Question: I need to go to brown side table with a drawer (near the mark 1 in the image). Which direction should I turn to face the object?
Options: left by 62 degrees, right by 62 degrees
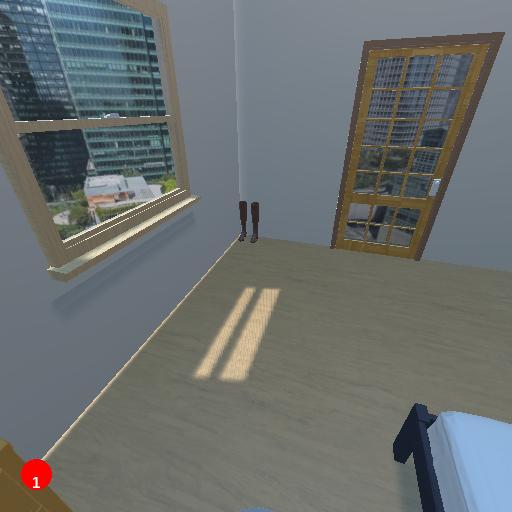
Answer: left by 62 degrees